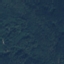
Land use / land cover class: Forest